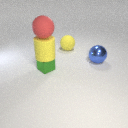
small green metal cube in front of large blue metal sphere